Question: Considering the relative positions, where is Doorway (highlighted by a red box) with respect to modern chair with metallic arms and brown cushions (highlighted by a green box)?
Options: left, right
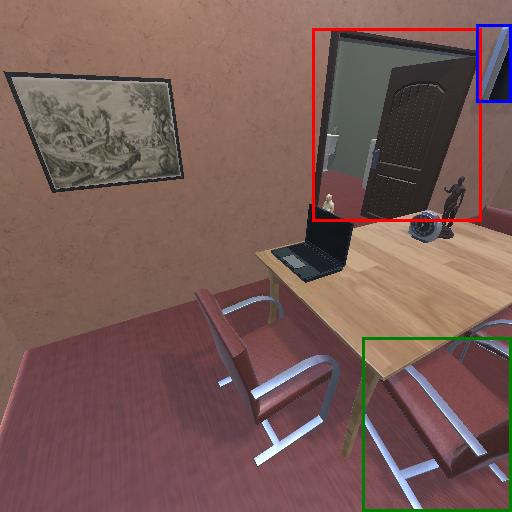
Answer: left